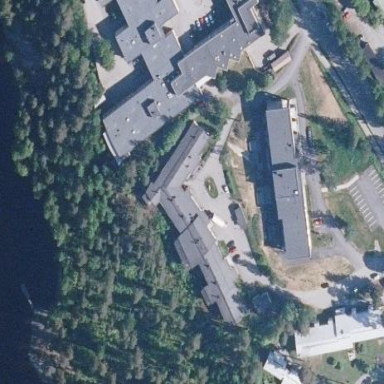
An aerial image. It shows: Public building.